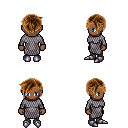
a pixel art fantasy rpg character, female body template, human, dark skin, chain mail, teal pants, brown pixie cut hairstyle, metal boots, four views (front, back, left, right), 2x2 character sprite sheet, small pixel art, hard edges, no anti-aliasing